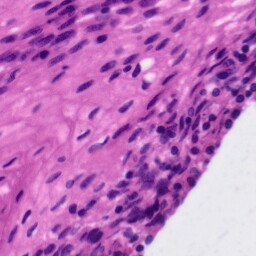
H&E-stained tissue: Tonsil